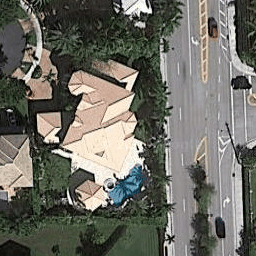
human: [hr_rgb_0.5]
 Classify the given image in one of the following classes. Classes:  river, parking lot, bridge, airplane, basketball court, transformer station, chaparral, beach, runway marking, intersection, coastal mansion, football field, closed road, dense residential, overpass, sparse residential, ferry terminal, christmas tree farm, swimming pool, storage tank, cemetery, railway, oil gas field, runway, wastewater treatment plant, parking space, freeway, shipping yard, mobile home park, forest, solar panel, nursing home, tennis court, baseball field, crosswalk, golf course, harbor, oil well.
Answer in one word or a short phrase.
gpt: coastal mansion